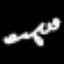
Label: squiggle